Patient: sex M, age 85
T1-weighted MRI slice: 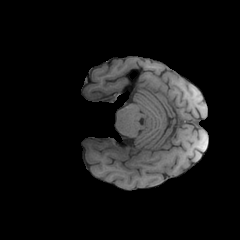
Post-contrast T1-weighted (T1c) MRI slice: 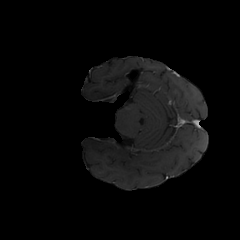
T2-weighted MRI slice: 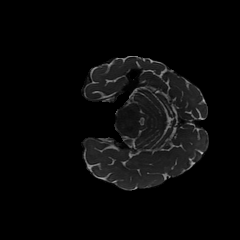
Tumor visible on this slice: no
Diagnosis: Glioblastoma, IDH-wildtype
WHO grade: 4